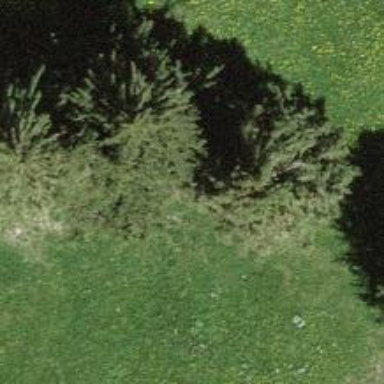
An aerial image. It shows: Needle-leaved tree in nature.